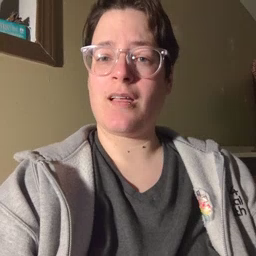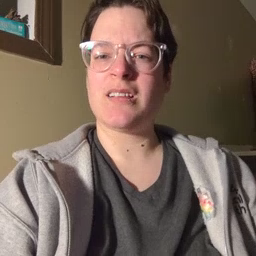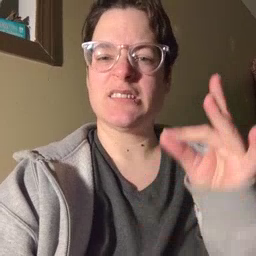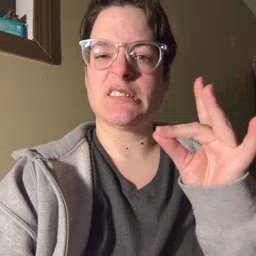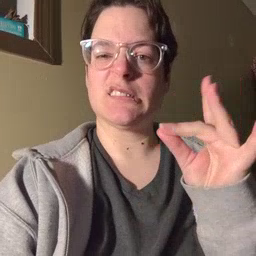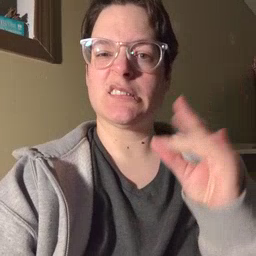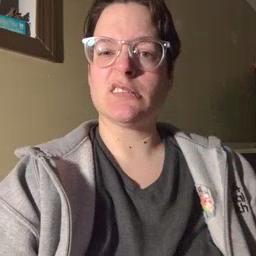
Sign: sticky